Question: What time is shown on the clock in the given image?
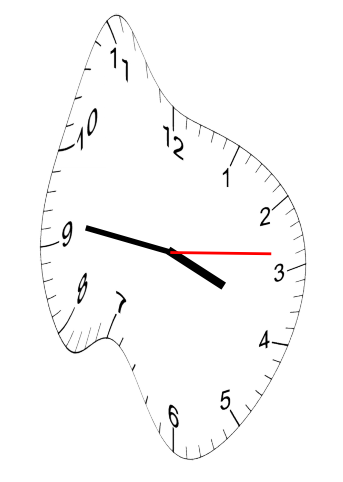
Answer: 03:46:14